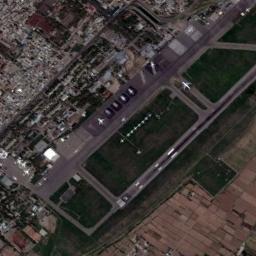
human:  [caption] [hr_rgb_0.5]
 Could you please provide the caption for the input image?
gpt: An airport with some runways and an open area on the lawn and some planes parked on the airport .

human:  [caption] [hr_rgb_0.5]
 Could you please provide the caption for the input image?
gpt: This airport has two parallel runways .

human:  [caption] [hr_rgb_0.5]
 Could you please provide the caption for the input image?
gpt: There is an airport with a plane on the runway between the field and many buildings .

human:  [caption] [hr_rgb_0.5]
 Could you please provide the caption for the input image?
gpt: A complex airport with many planes parked between urban residents' gathering areas and large farmland .

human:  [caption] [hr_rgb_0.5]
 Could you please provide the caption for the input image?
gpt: The airport has many roads of different lengths .